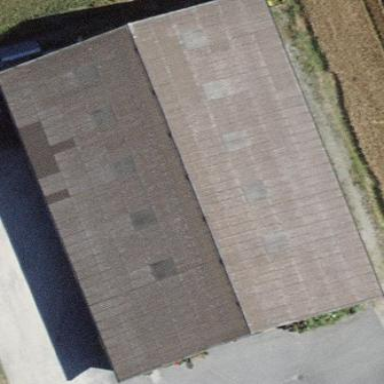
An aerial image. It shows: Warehouse.